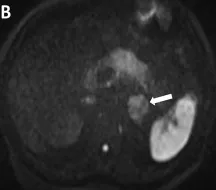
Partly restricted diffusion in DWI.
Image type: radiology (mri)